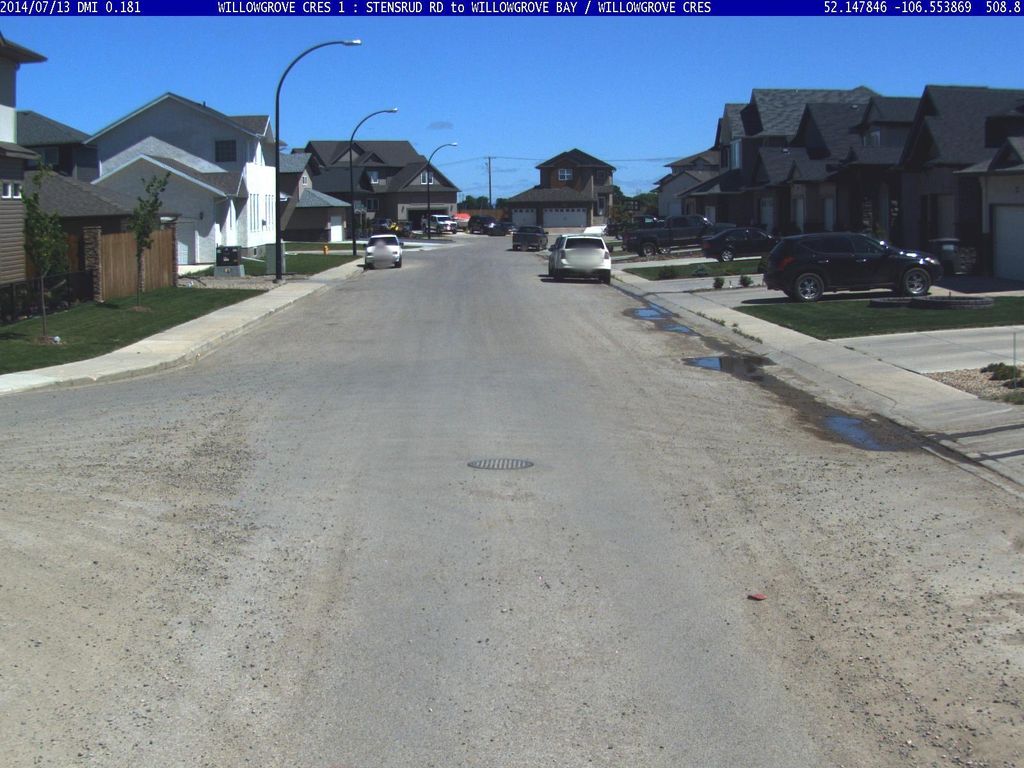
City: saskatoon